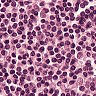
Metastatic tissue present: no